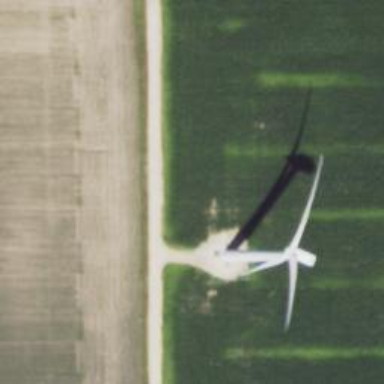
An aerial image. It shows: Wind generator powered by wind. The generator type is horizontal axis and it uses wind turbines.